Question: I have a problem with Access 2010. I'm using the included datepicker with the default textbox.
Where i work, there are computers that are in US date format (mm/dd/yyyy), and others in Canada date format (dd/mm/yyyy)
I cannot change the regional option of those computers.
I have succeded to force the date with 'format(date,"dd/mm/yyyy")'
But when i chose a date with the default datepicker, it goes with the windows regional option, in this case, (mm/dd/yyyy) but in other computer, it will be ok, in (dd/mm/yyyy). I need to overide the dateformat with the datepicker but i don't know how.
This is a screenshot, the dateformat is in US format, and it's not okay.

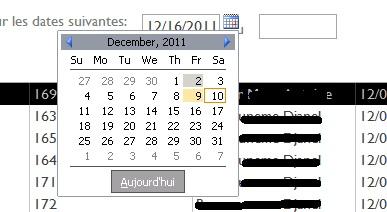
Answer: I'm sure there's a more elegant way to do this, but I guess you could detect the locale-determined date format with something like this:
'''
If CInt(Left(CStr(DateSerial(2012, 1, 2)), 2)) = 2 Then
MsgBox "Canadian locale, date format dd/mm/yyyy."
Else
MsgBox "US locale, date format mm/dd/yyyy."
End If
'''
Then based on this, interpret the date-picker-chosen date and re-display it in your format of choice.